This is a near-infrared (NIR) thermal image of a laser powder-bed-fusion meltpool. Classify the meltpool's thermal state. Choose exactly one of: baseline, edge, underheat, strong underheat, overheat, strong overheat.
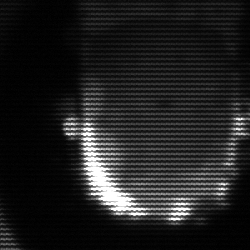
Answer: baseline